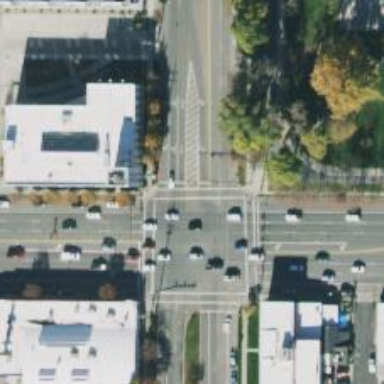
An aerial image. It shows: Crossing with marked lines on the road.